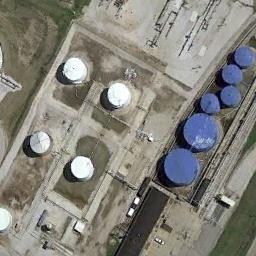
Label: storage_tank